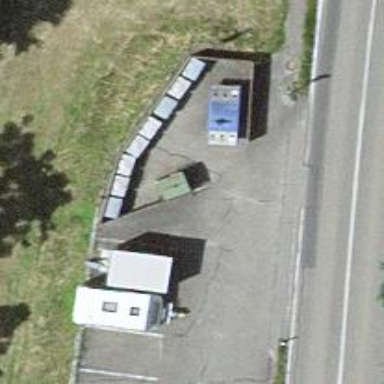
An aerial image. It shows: Recycling container at amenity designated for recycling.